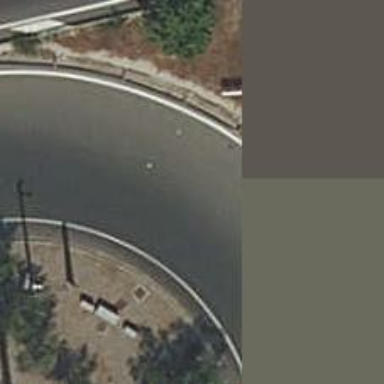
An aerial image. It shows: Asphalt road in residential area leading to roundabout.